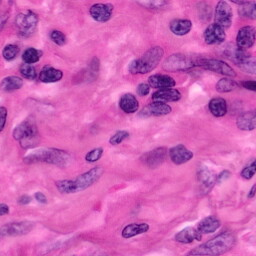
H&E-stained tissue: Pancreatic